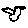
Label: bird